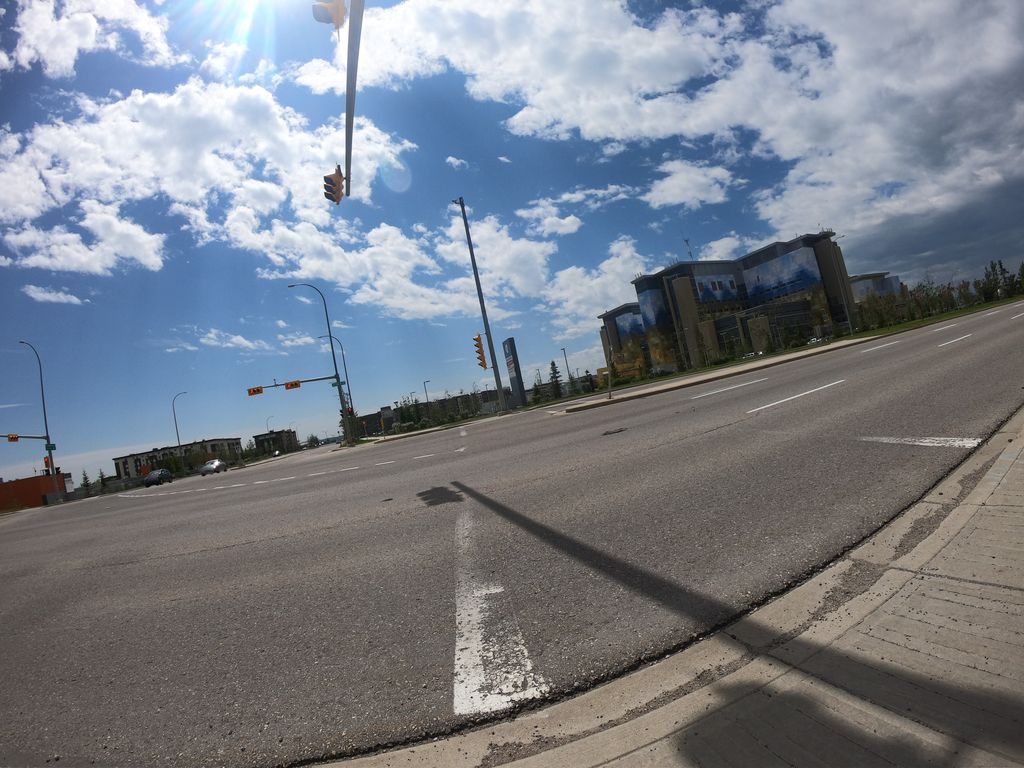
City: calgary